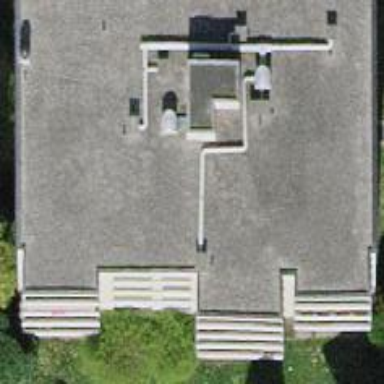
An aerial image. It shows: Flat-roofed apartment building.